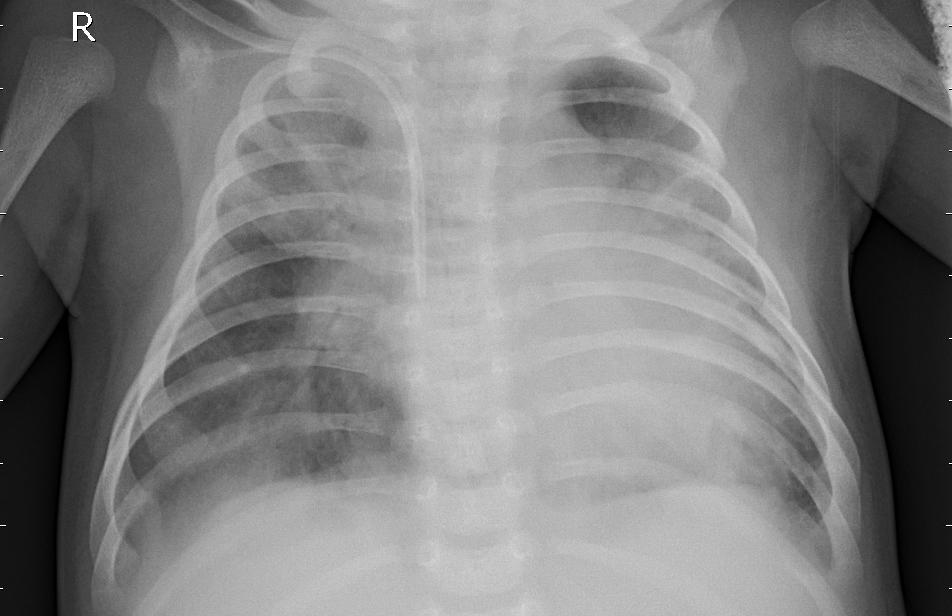
Diagnosis: PNEUMONIA